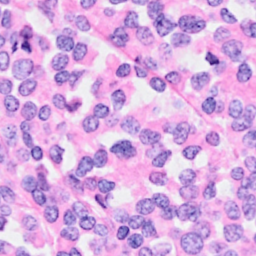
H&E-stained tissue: Breast